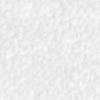
Label: no_change